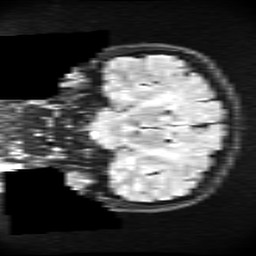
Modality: FLAIR
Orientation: coronal
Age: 30
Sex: female
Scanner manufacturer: ge
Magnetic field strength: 3 T
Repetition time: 11 s
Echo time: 0.1497 s